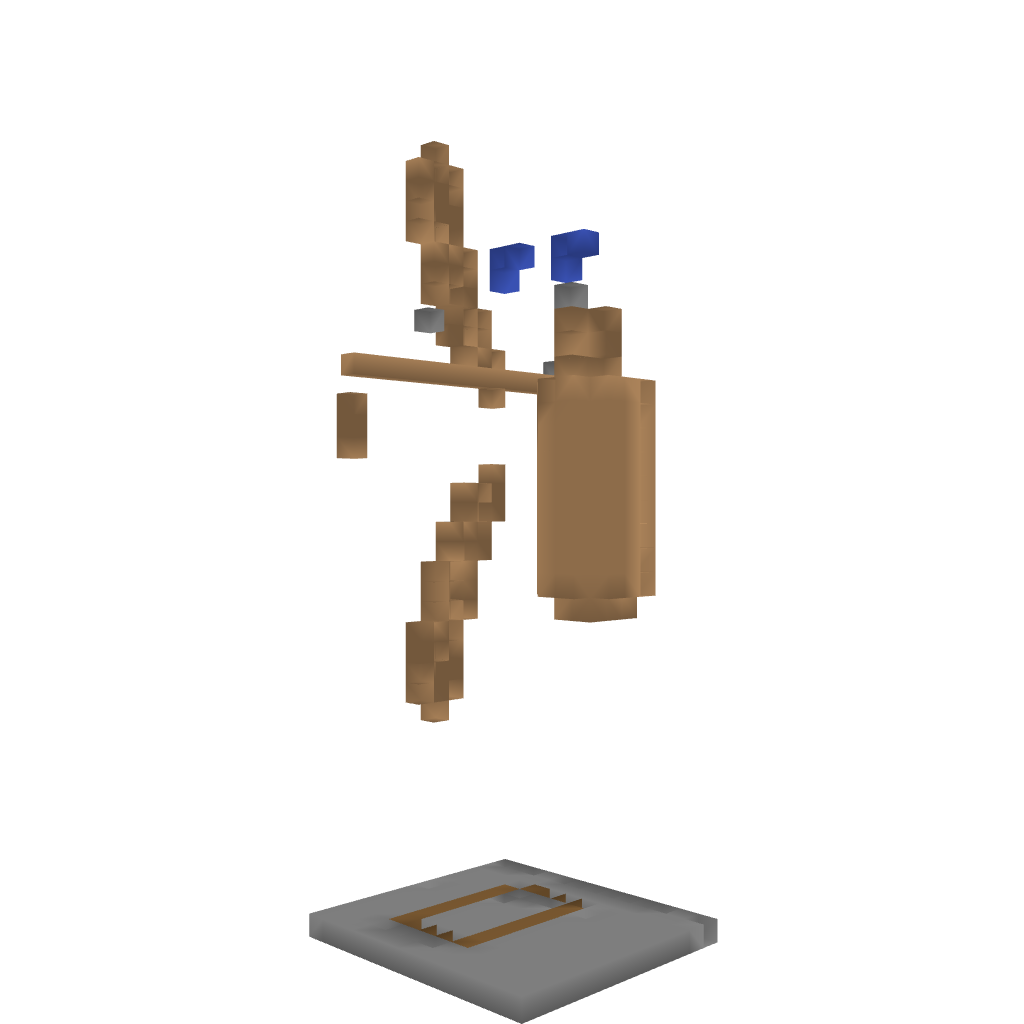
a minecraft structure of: Statue of Artemis bad low quality